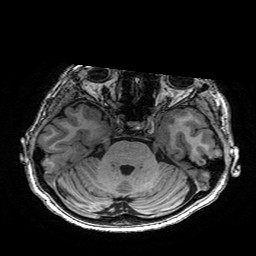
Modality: T1w
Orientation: coronal
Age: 68
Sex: female
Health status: healthy
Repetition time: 2.53 s
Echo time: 0.0034 s